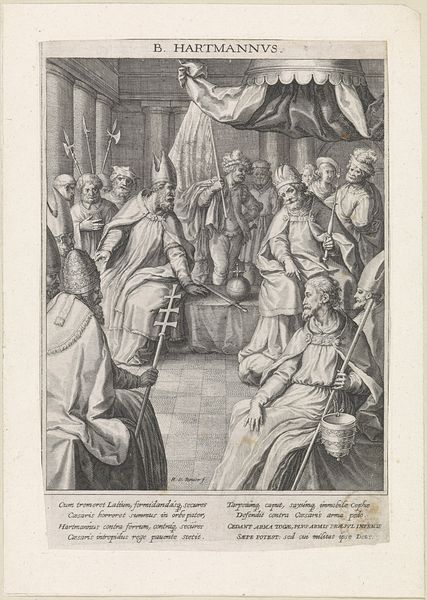
Titel: Zalige Hartmann van Bressanone
Künstler: Raphaël (II) Sadeler
Standort: Amsterdam
Institution: Rijksmuseum
Schlagwörter: sitzen, männer, szene, säulen, zeichnung, versammlung, bett, halle, buch, schwert, waffen, weltkugel